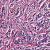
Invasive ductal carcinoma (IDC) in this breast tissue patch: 1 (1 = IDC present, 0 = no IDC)